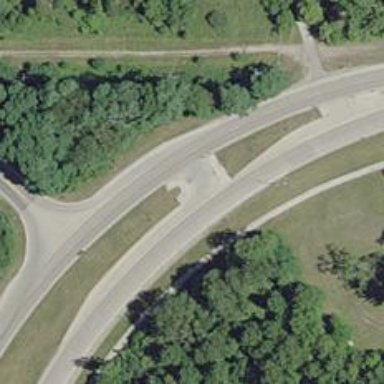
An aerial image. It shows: Secondary link road.